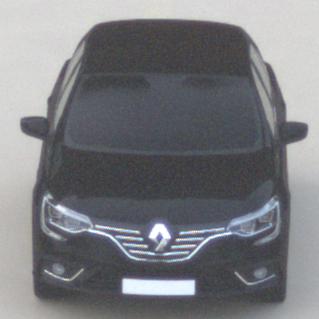
Make: Renault
Model: Mégane ENERGY TCe 100
Detailed model: Mégane (IV)
Model produced from: 2016/03
Model produced until: 2018/08
Doors: 5
Color: black
Road condition: dry road
Daytime: morning or afternoon
Contrast: low contrast